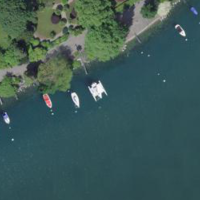
EUNIS habitat code: 14
Species observed at this site:
Podiceps cristatus
Fulica atra
Fagus sylvatica
Anas platyrhynchos
Aythya fuligula
Passer domesticus
Chroicocephalus ridibundus
Quercus robur
Phalacrocorax carbo
Lysimachia nummularia
Turdus merula
Cygnus olor
Sterna hirundo
Columba livia